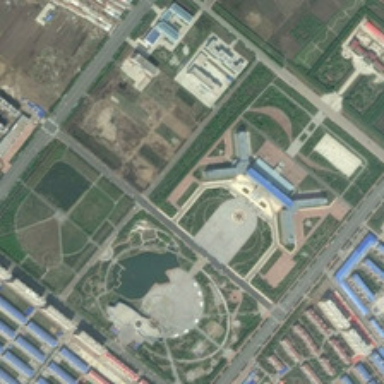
Many buildings are around a a park with green plants .